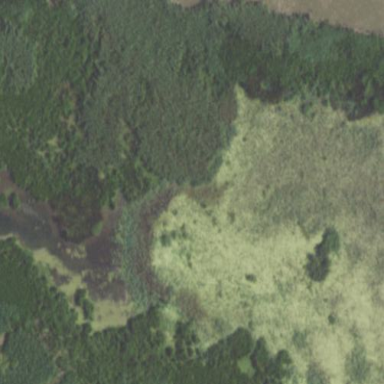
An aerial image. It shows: Marshy wetland area.